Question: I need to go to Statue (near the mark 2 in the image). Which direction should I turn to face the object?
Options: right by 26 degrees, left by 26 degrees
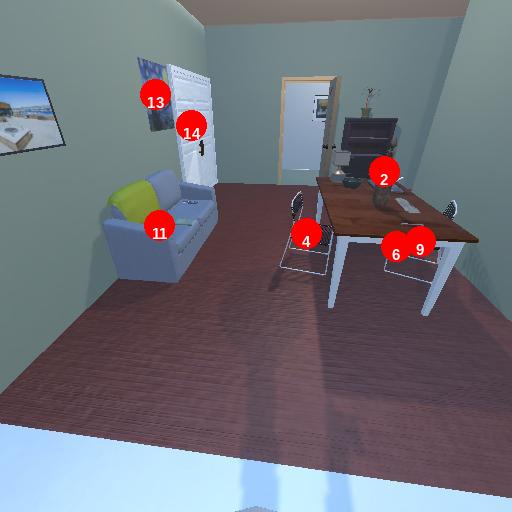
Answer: right by 26 degrees